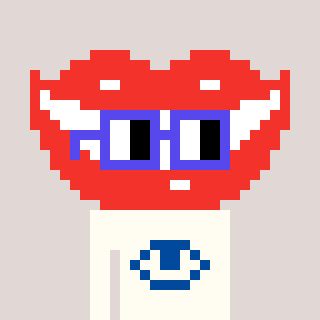
a pixel art character with square blue glasses, a smile-shaped head and a grayscale-colored body on a warm background